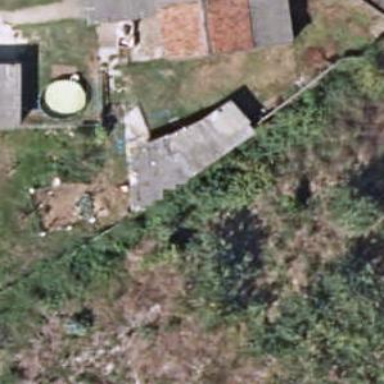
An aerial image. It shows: Shed.